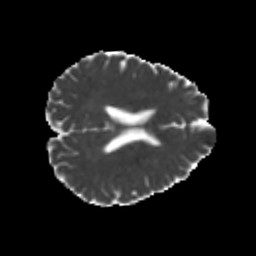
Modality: MD
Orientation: axial
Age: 21
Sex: male
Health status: healthy
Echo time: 0.074 s